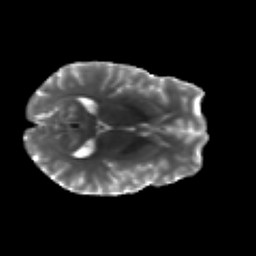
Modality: T2w
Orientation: axial
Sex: male
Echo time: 0.114 s